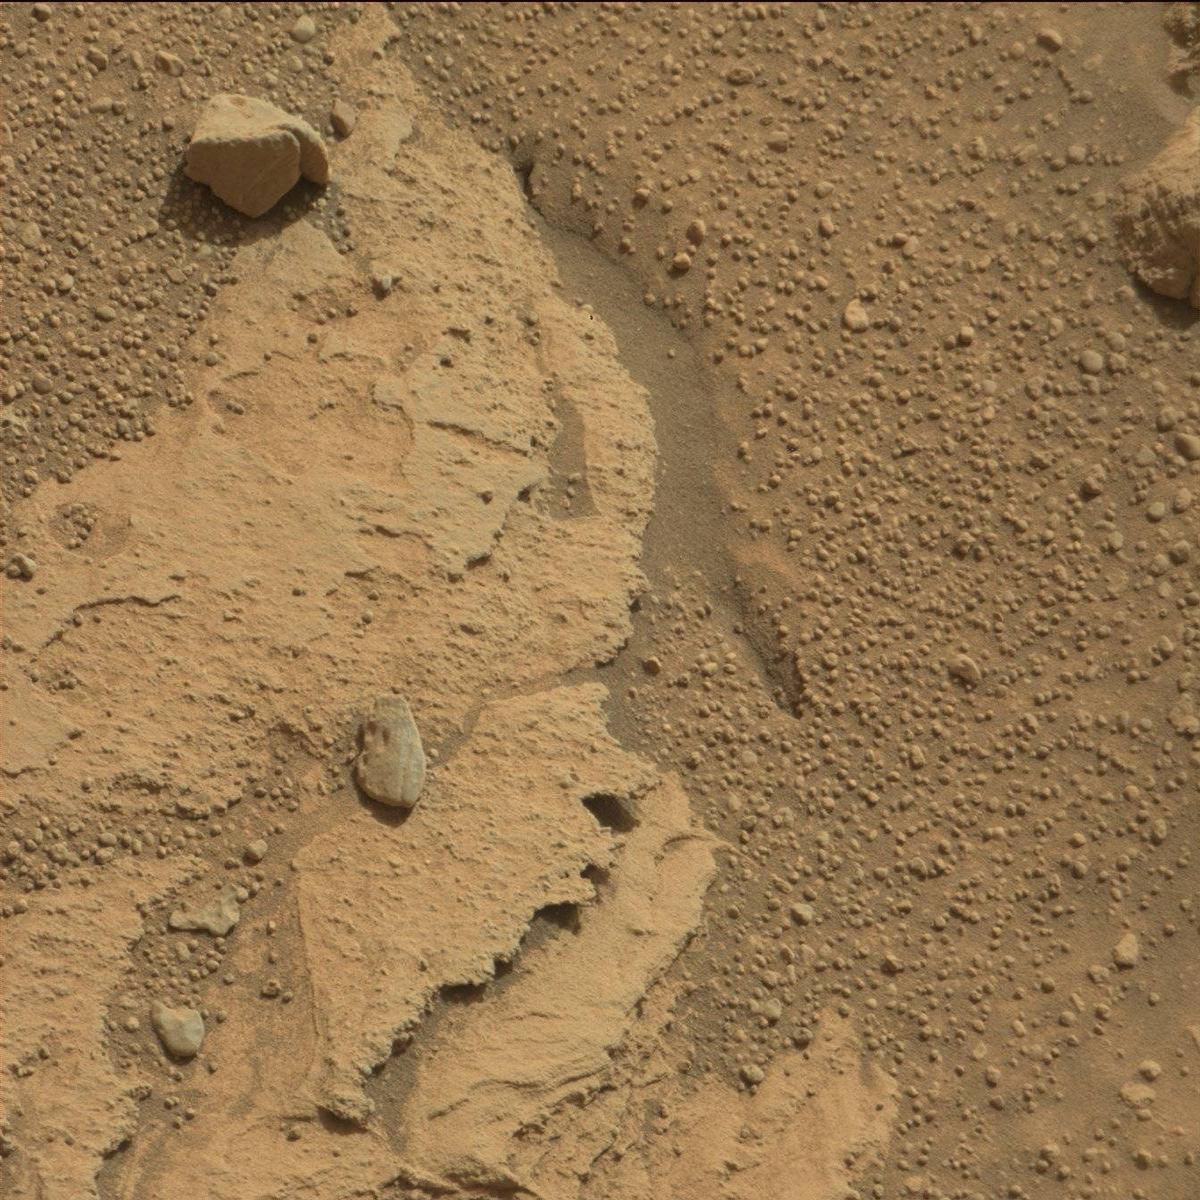
Terrain classes present: Bedrock, Rock, Sand / Soil